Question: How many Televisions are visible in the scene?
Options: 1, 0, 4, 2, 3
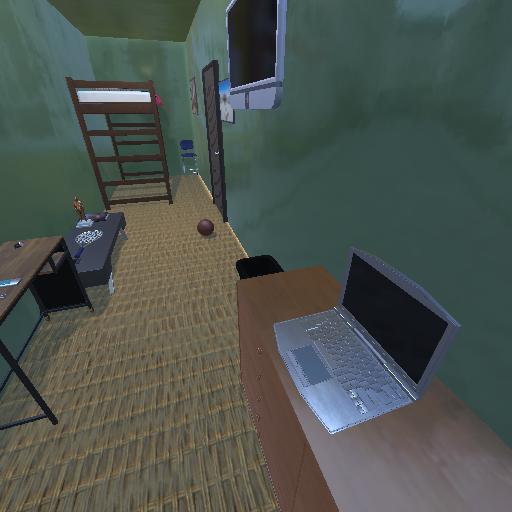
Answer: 1